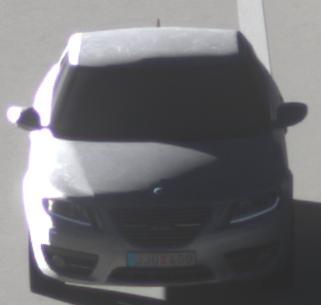
Make: Saab
Model: 5-Sep
Detailed model: 9-5 1.6T
Model produced from: 2010/06
Model produced until: 2011/12
Doors: 4
Color: white
Road condition: dry road
Daytime: sunrise or sunset
Contrast: high contrast